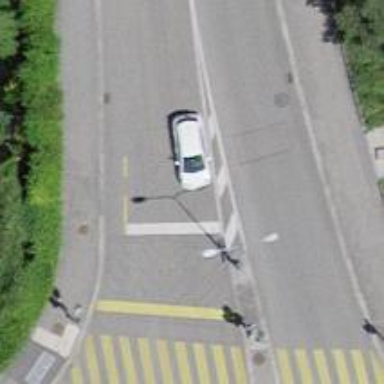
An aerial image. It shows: Road with traffic signals controlling the flow of traffic.